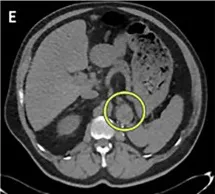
Comparison between baseline imaging and on-treatment imaging. At 12-week. Showing increase in size of the lesion at the nephrectomy site (yellow circle).
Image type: radiology (ct)